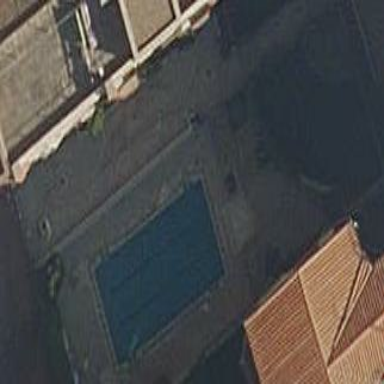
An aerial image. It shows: Swimming pool located in leisure land.